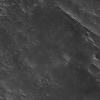
Atmospheric dust classification: not_dusty